Current action and preconditions to check: trajectory_clear

Your task: For each precondition in the list above, predict whether it will hold at this action.

Consider the current scene as observed from the mobile robot's camera, and analyze the predicted future states of all dynamic agents (e.g., people, animals, vehicles, or any moving entities) within the NEXT SECOND.

IMPORTANT: Only answer "very likely" if you are absolutely certain—based on strong, clear evidence—that a dynamic agent will violate the precondition in the predicted future state. Do NOT answer "very likely" for unlikely, ambiguous, or low-probability risks.

Ask yourself for each precondition: Is there a high probability, with clear and convincing evidence, that the predicted future states of any dynamic agent will interfere with the predicted future state of the currently executing action within the NEXT SECOND, causing that precondition to fail?

Assess the risk level based on these predictions. Use "likely" or "very likely" if motions create a clear risk of interference.

Use "neutral" or "improbable" if agents are nearby but their predicted paths are clearly diverging or non-conflicting.

Failure Risk Categories: "very improbable", "improbable", "neutral", "likely", "very likely"

Answer Format: Output ONLY the probability_of_failure value from these categories: "very improbable", "improbable", "neutral", "likely", "very likely"

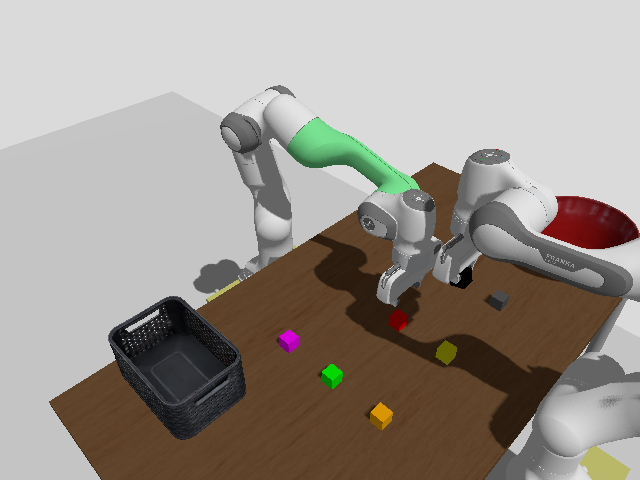

Answer: improbable